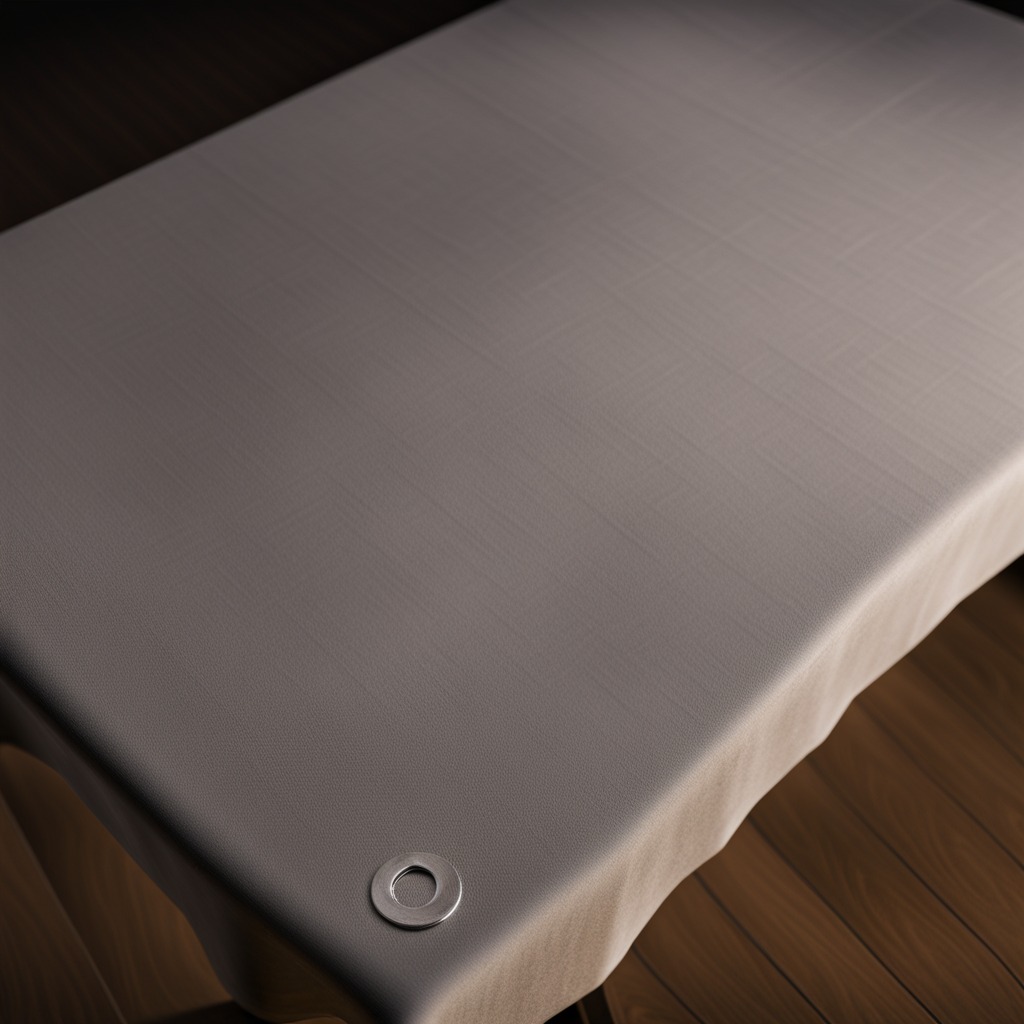
A flat metal washer lying on a wooden table inside a workshop at night soft shadows worn but beneath the cloth